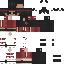
A female human skin with dark skin, wearing brown helmet dressed in a black hoodie and black shorts, featuring a closed mouth.